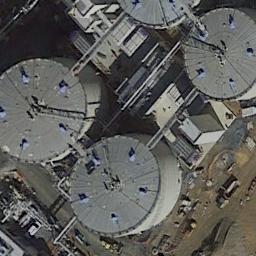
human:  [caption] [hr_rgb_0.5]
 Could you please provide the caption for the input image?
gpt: The factory has several large oil tanks in order, Many pipelines, And many cars .

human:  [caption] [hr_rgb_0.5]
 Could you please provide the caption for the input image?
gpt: Several buildings are beside the storage tanks .

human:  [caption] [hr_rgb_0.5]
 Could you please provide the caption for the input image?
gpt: There are four black storage tanks on the bare land .

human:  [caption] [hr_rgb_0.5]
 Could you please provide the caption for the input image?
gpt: The storage tanks here are half white and half black .

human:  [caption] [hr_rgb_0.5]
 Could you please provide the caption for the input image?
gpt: There are four storage tanks of the same size .